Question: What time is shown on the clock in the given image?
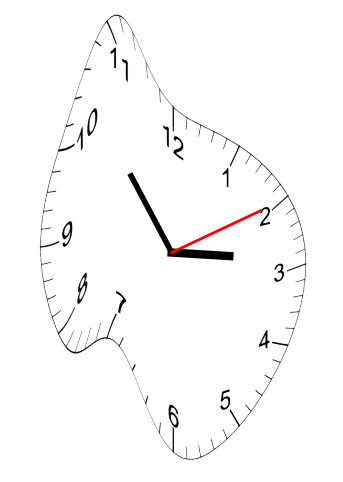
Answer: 02:53:10